Field crop: tomato
Growth stage: 1
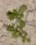
Species: portulaca